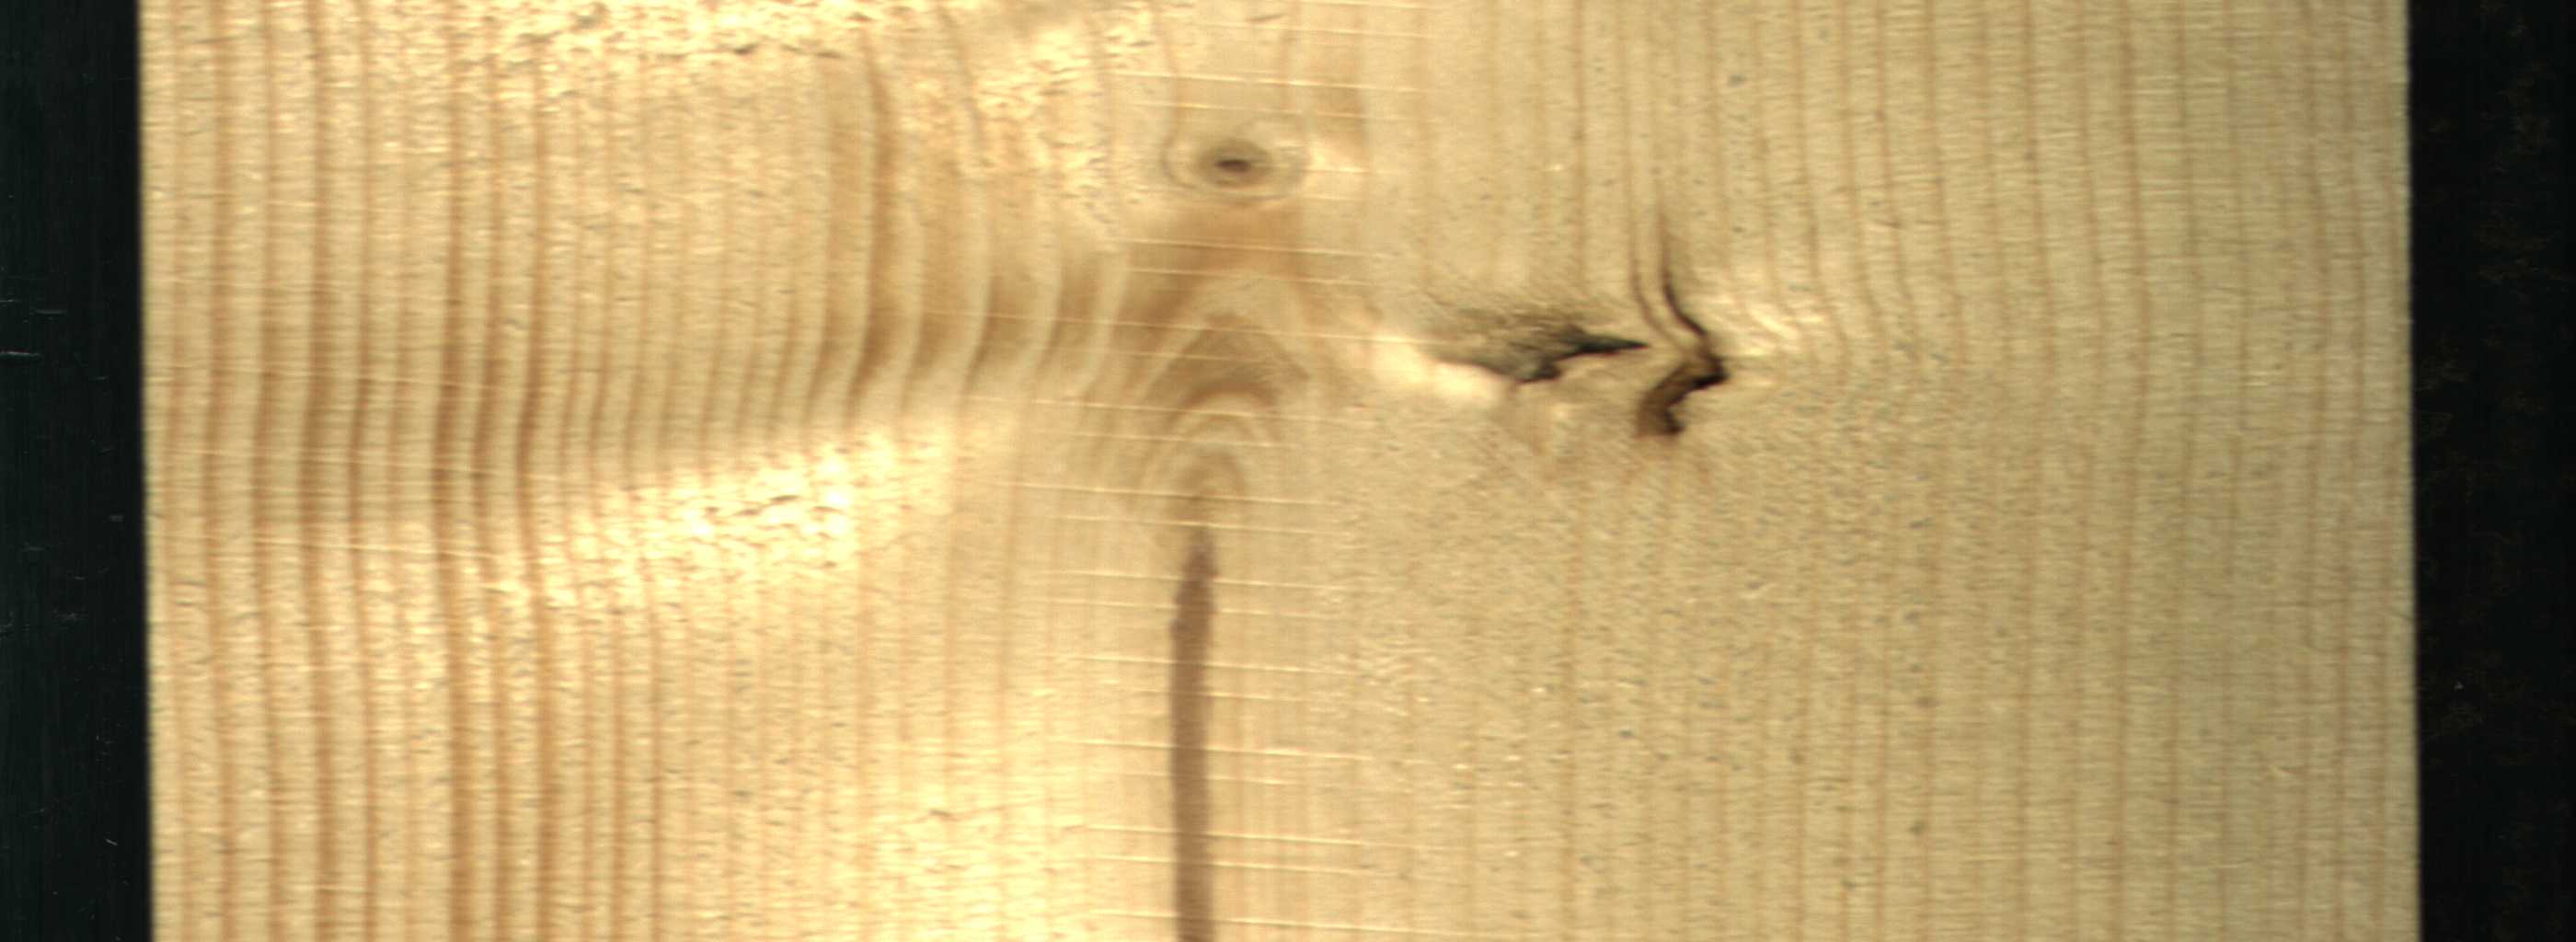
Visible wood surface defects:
Marrow
Dead_Knot
Dead_Knot
Live_Knot